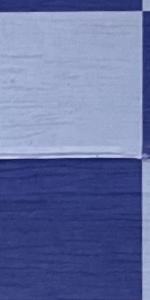
Label: Empty